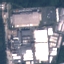
Land use / land cover class: Industrial